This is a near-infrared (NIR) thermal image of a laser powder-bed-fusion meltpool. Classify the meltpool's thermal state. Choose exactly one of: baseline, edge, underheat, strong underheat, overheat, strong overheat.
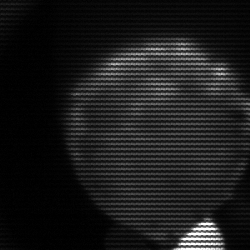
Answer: edge